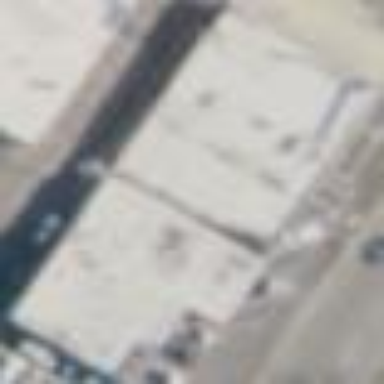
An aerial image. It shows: Retail building.